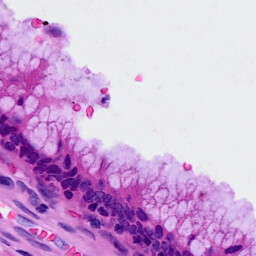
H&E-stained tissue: Cervix